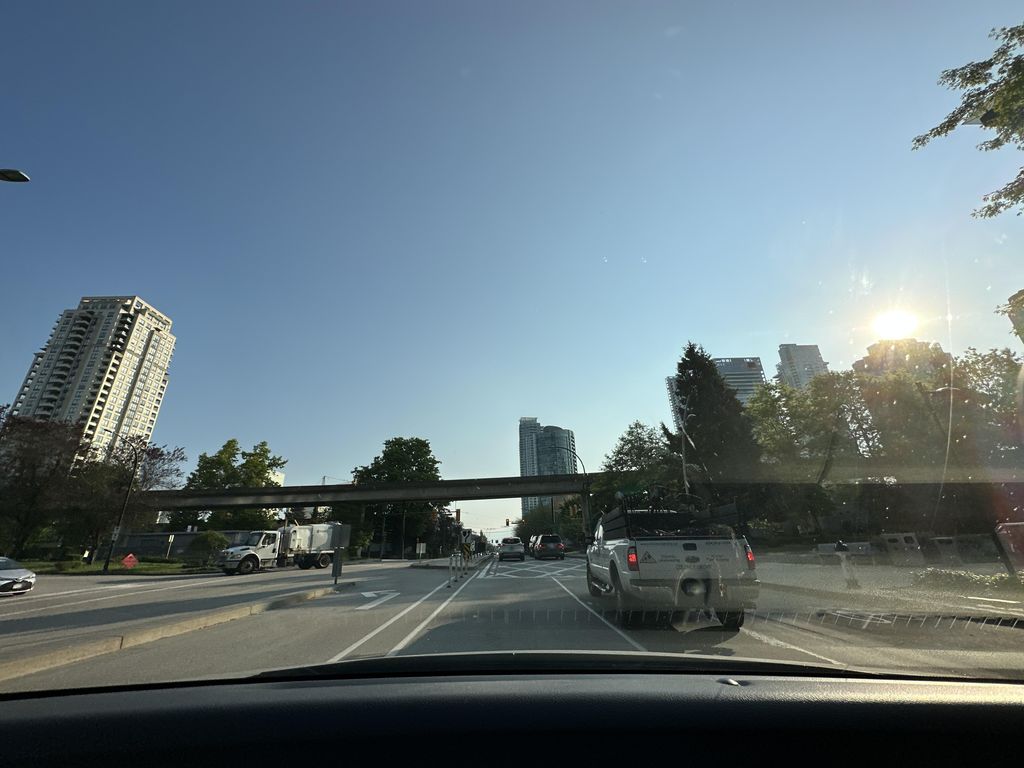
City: vancouver